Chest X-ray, AP view. Patient: 11 years old, sex M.
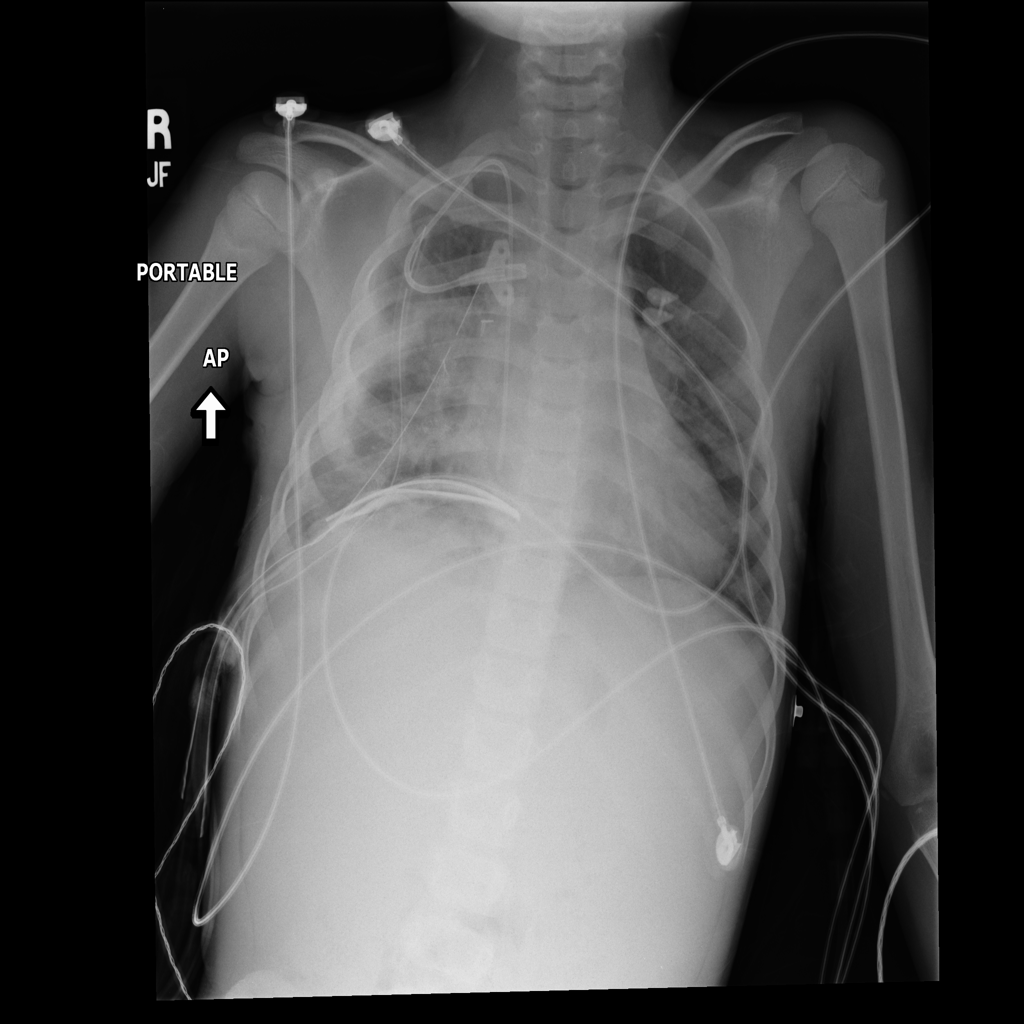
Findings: No Finding